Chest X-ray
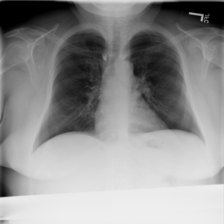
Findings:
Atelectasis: negative
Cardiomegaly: negative
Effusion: negative
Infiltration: positive
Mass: negative
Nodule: negative
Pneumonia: negative
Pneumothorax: negative
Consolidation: negative
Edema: negative
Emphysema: negative
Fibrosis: negative
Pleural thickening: negative
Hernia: negative